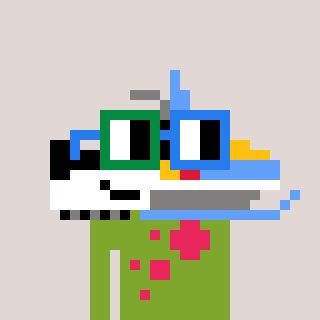
a pixel art character with square green and blue glasses, a snowmobile-shaped head and a slimegreen-colored body on a warm background